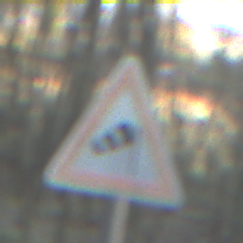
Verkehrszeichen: SeitenwindVonRechts
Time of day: SunriseSunset
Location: Outdoor (Nature)
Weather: Clear
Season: Winter
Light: Natural